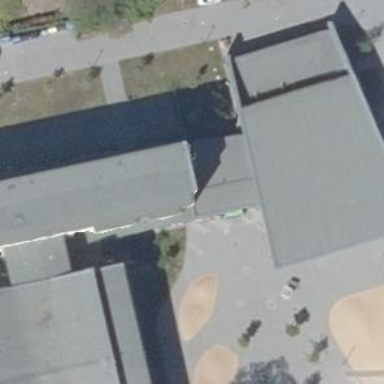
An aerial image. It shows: School building with skillion roof shape.